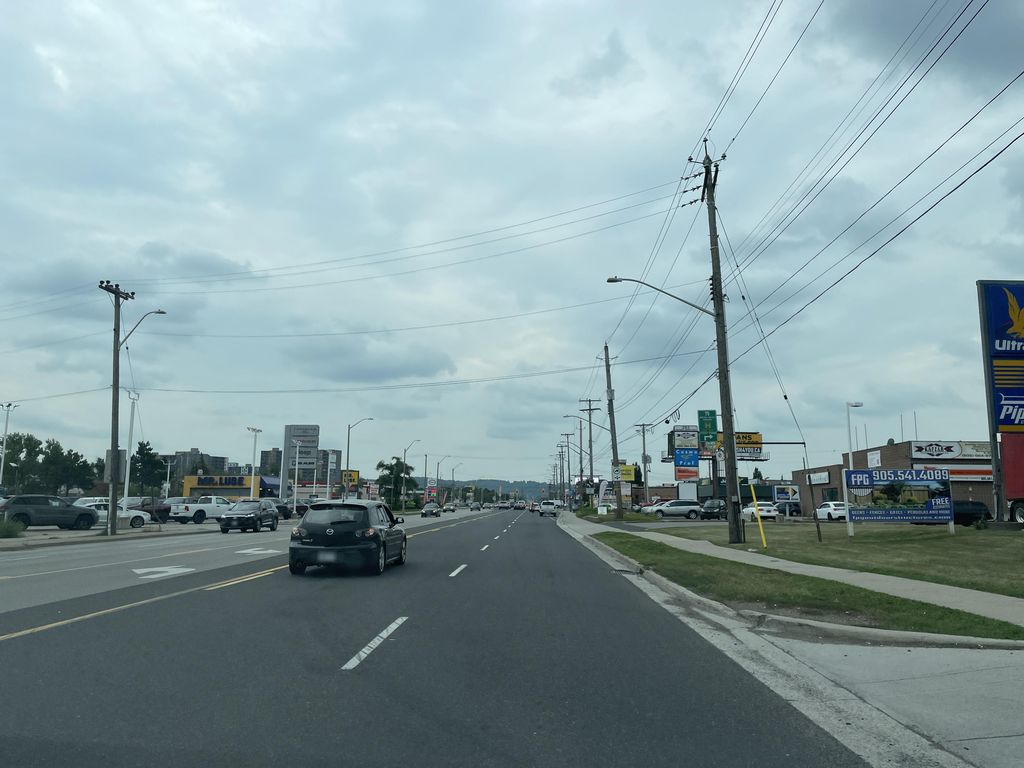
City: hamilton